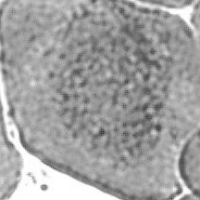
Label: prophase